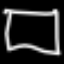
Label: square